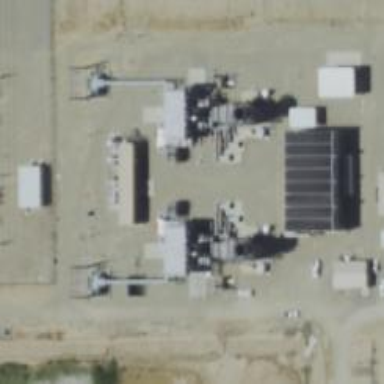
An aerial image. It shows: Gas-powered generator. It is gas turbine type generator.